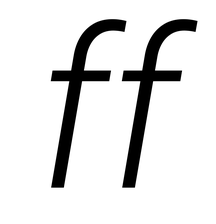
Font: Roboto-Italic_Light_Italic